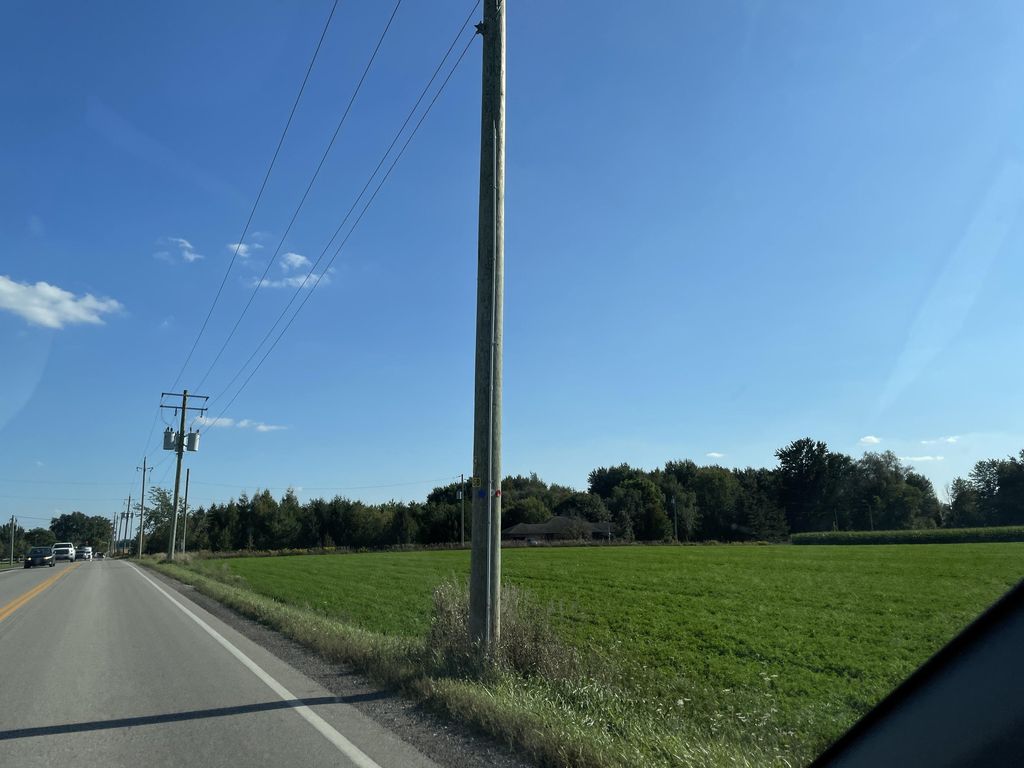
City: kitchener-waterloo